Field crop: maize
Growth stage: 2
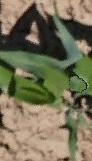
Species: maize